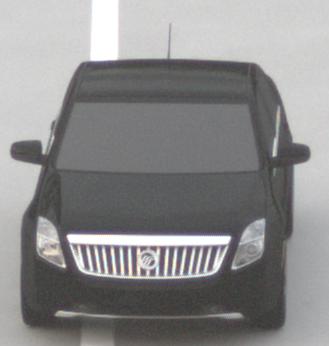
Make: Mercury
Model: Milan
Detailed model: -
Model produced from: 2009
Model produced until: 2010
Doors: 4
Color: black
Road condition: dry road
Daytime: sunrise or sunset
Contrast: low contrast